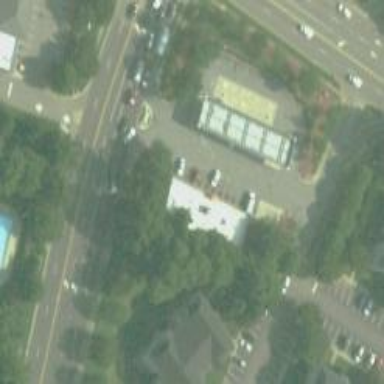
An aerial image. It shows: Convenience shop.